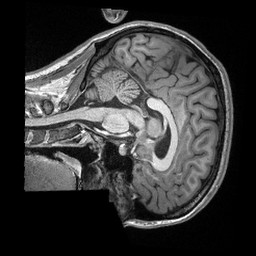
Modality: T1w
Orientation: sagittal
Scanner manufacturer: siemens
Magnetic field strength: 3 T
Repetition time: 2.3 s
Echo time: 0.00308 s